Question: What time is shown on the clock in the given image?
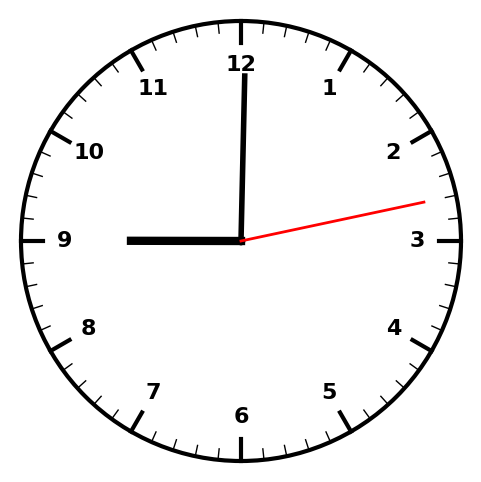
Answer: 09:00:13